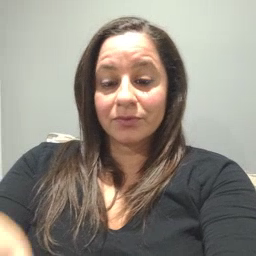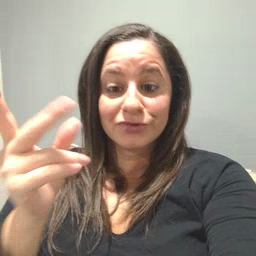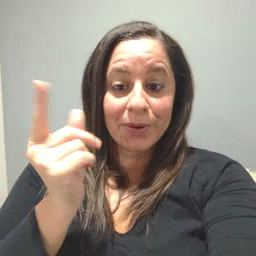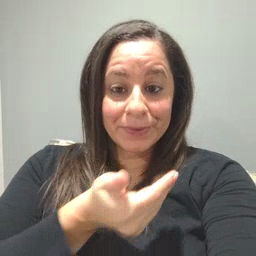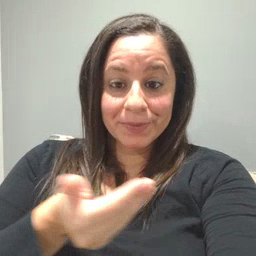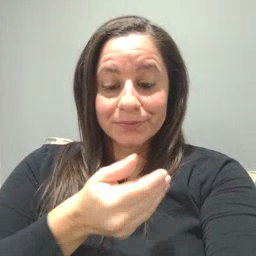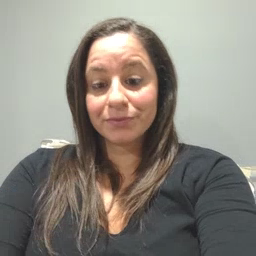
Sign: puppy